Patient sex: M
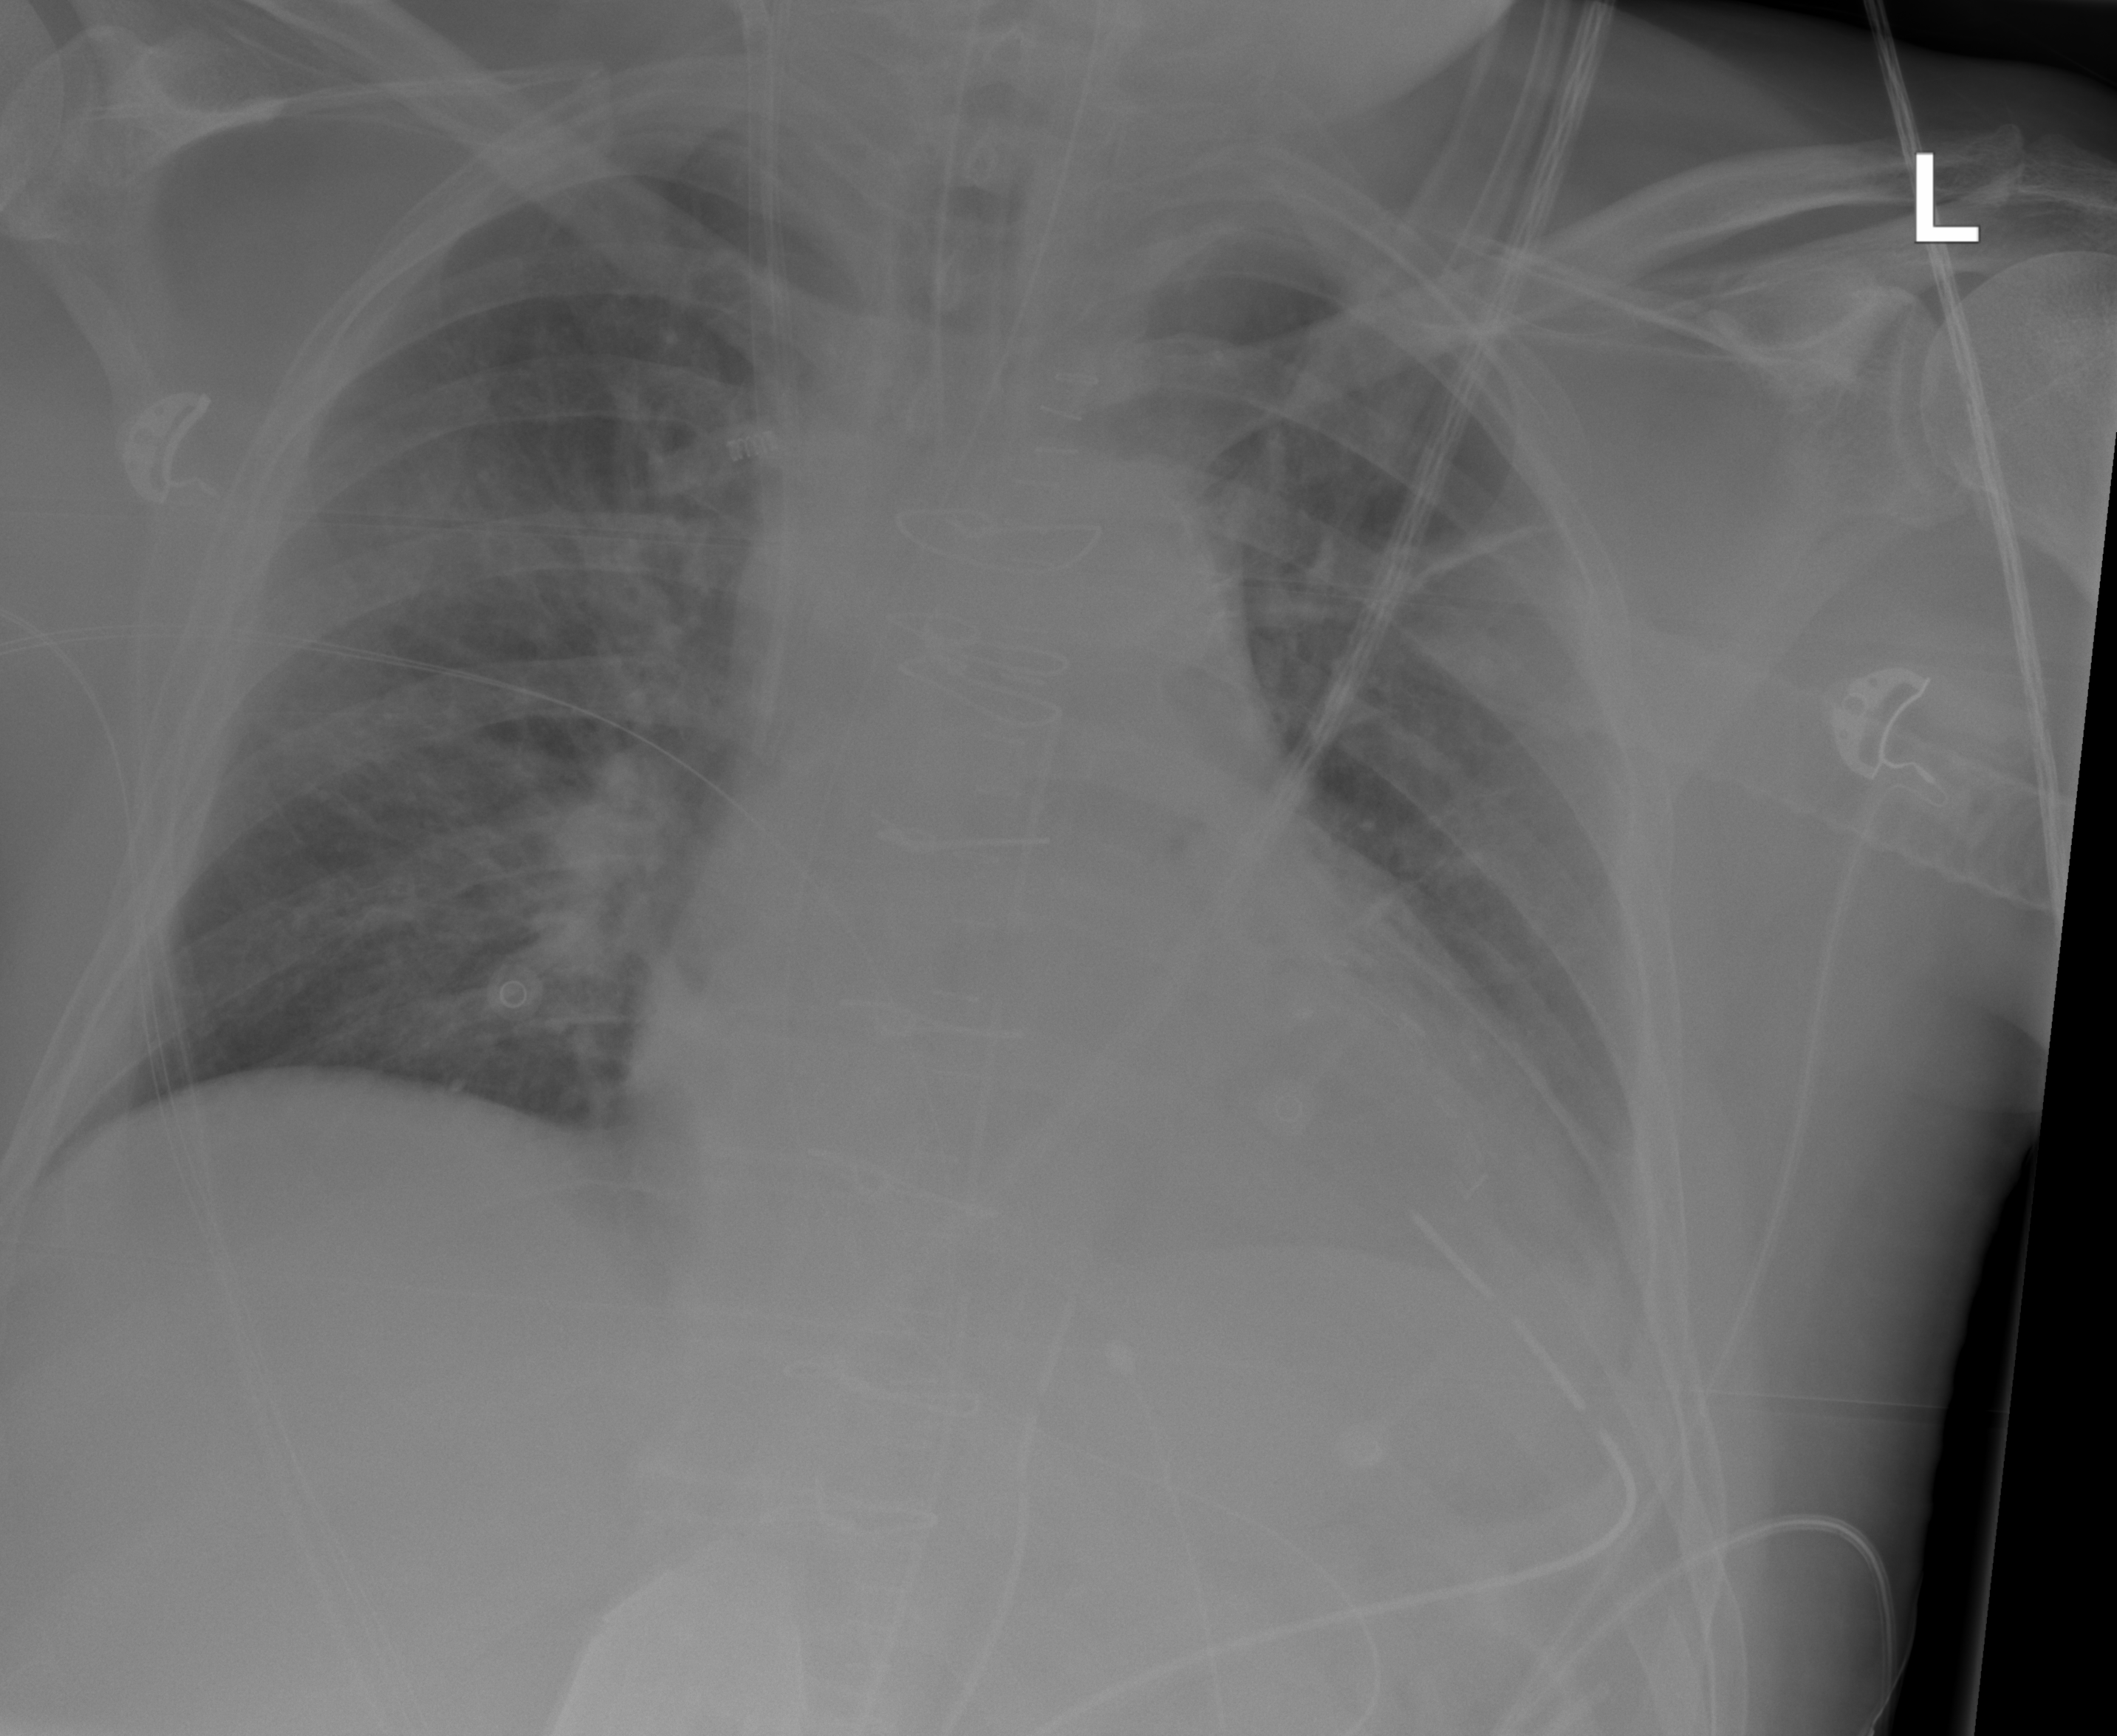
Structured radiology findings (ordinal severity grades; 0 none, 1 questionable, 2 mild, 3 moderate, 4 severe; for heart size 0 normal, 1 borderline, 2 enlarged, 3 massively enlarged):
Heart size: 1
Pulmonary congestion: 2
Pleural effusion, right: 0
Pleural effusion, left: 2
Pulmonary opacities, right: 2
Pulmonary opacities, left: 2
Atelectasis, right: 2
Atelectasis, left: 2